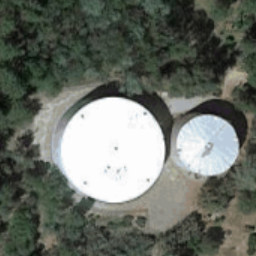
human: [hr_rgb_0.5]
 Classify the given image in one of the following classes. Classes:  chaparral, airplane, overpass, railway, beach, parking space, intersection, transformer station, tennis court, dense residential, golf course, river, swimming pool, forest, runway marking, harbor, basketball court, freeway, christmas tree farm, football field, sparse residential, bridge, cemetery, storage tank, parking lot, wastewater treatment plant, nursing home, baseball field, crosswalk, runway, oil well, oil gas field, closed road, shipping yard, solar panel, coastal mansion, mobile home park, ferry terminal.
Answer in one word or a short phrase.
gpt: storage tank